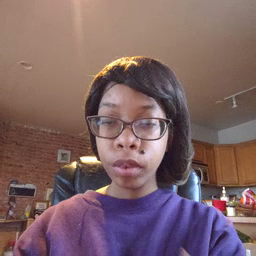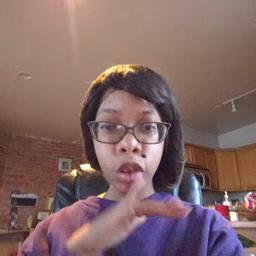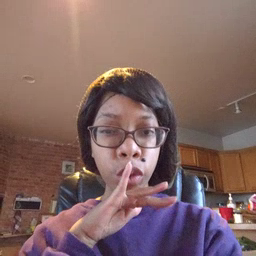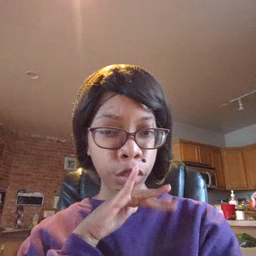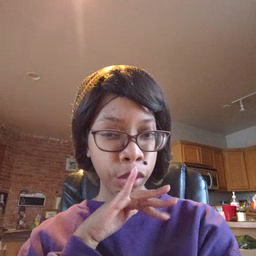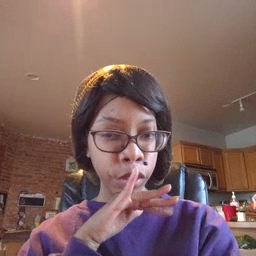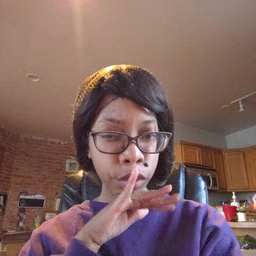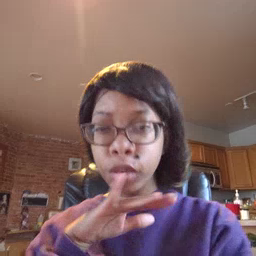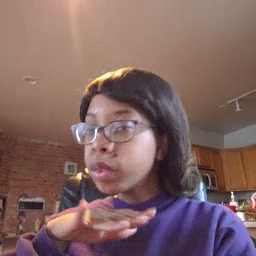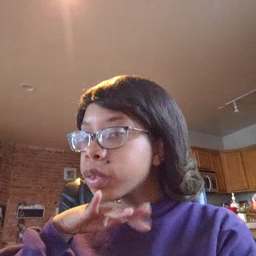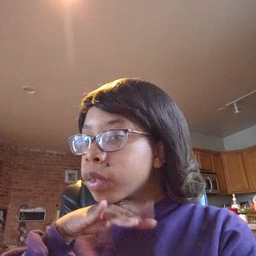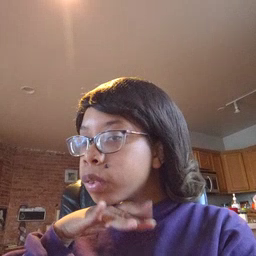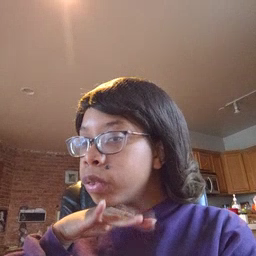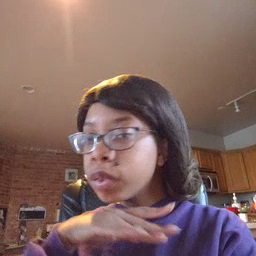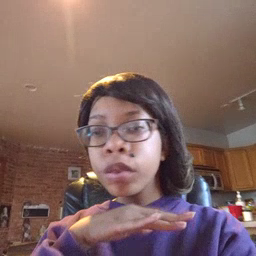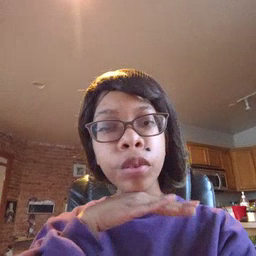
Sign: dirty